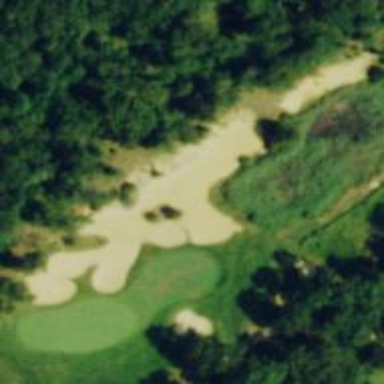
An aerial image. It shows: Scenic view of water hazard on golf course. The natural water feature adds beauty to the landscape.